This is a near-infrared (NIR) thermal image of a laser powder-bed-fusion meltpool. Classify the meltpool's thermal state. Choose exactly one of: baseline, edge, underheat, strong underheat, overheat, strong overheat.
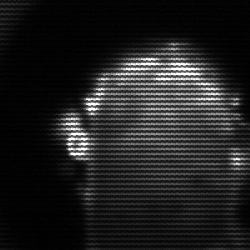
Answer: baseline